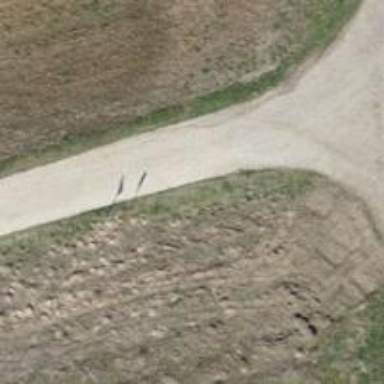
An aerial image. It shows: Pole with roofed pipeline marker.